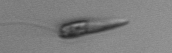
Label: Euglena